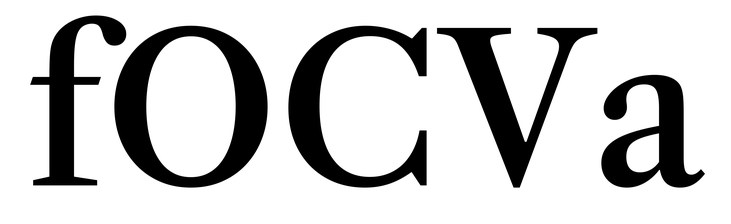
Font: LibreCaslonText_Medium